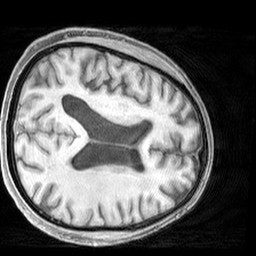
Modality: T1w
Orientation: axial
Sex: female
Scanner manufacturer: siemens
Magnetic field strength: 3 T
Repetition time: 2.3 s
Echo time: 0.00226 s